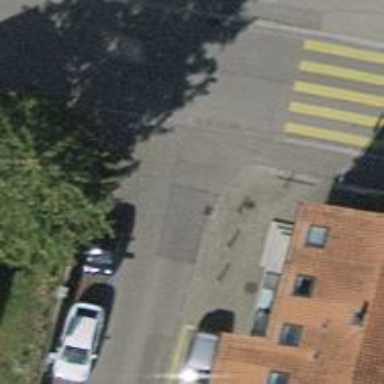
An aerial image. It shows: Unmarked crossing with traffic calming table on the road.